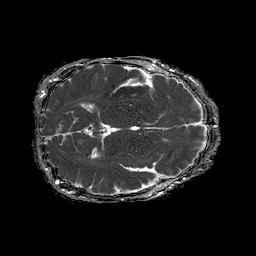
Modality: ADC
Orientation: axial
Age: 58
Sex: female
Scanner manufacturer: philips
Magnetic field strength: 1.5 T
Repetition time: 4.6 s
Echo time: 0.09059 s